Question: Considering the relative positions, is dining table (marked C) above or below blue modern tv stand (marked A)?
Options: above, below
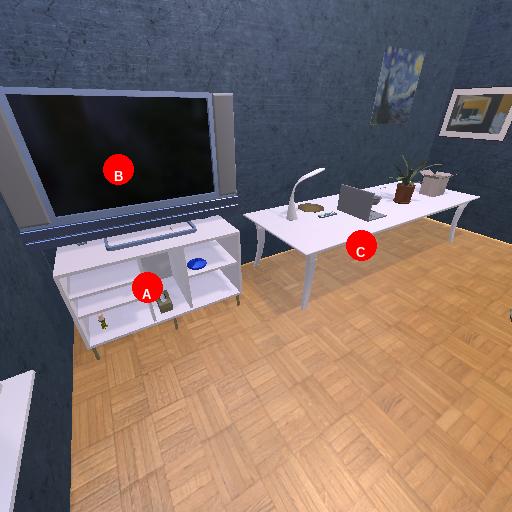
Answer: above